Interaction volume radius: 10 \u00c5
Interaction volume height: 20 \u00c5
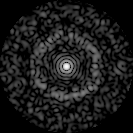
Disorder parameter: 0.834